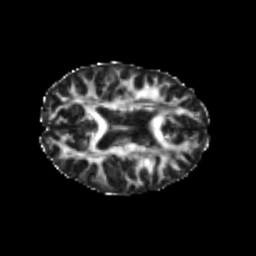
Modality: FA
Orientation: axial
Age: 23
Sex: female
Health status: healthy
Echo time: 0.074 s